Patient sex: F
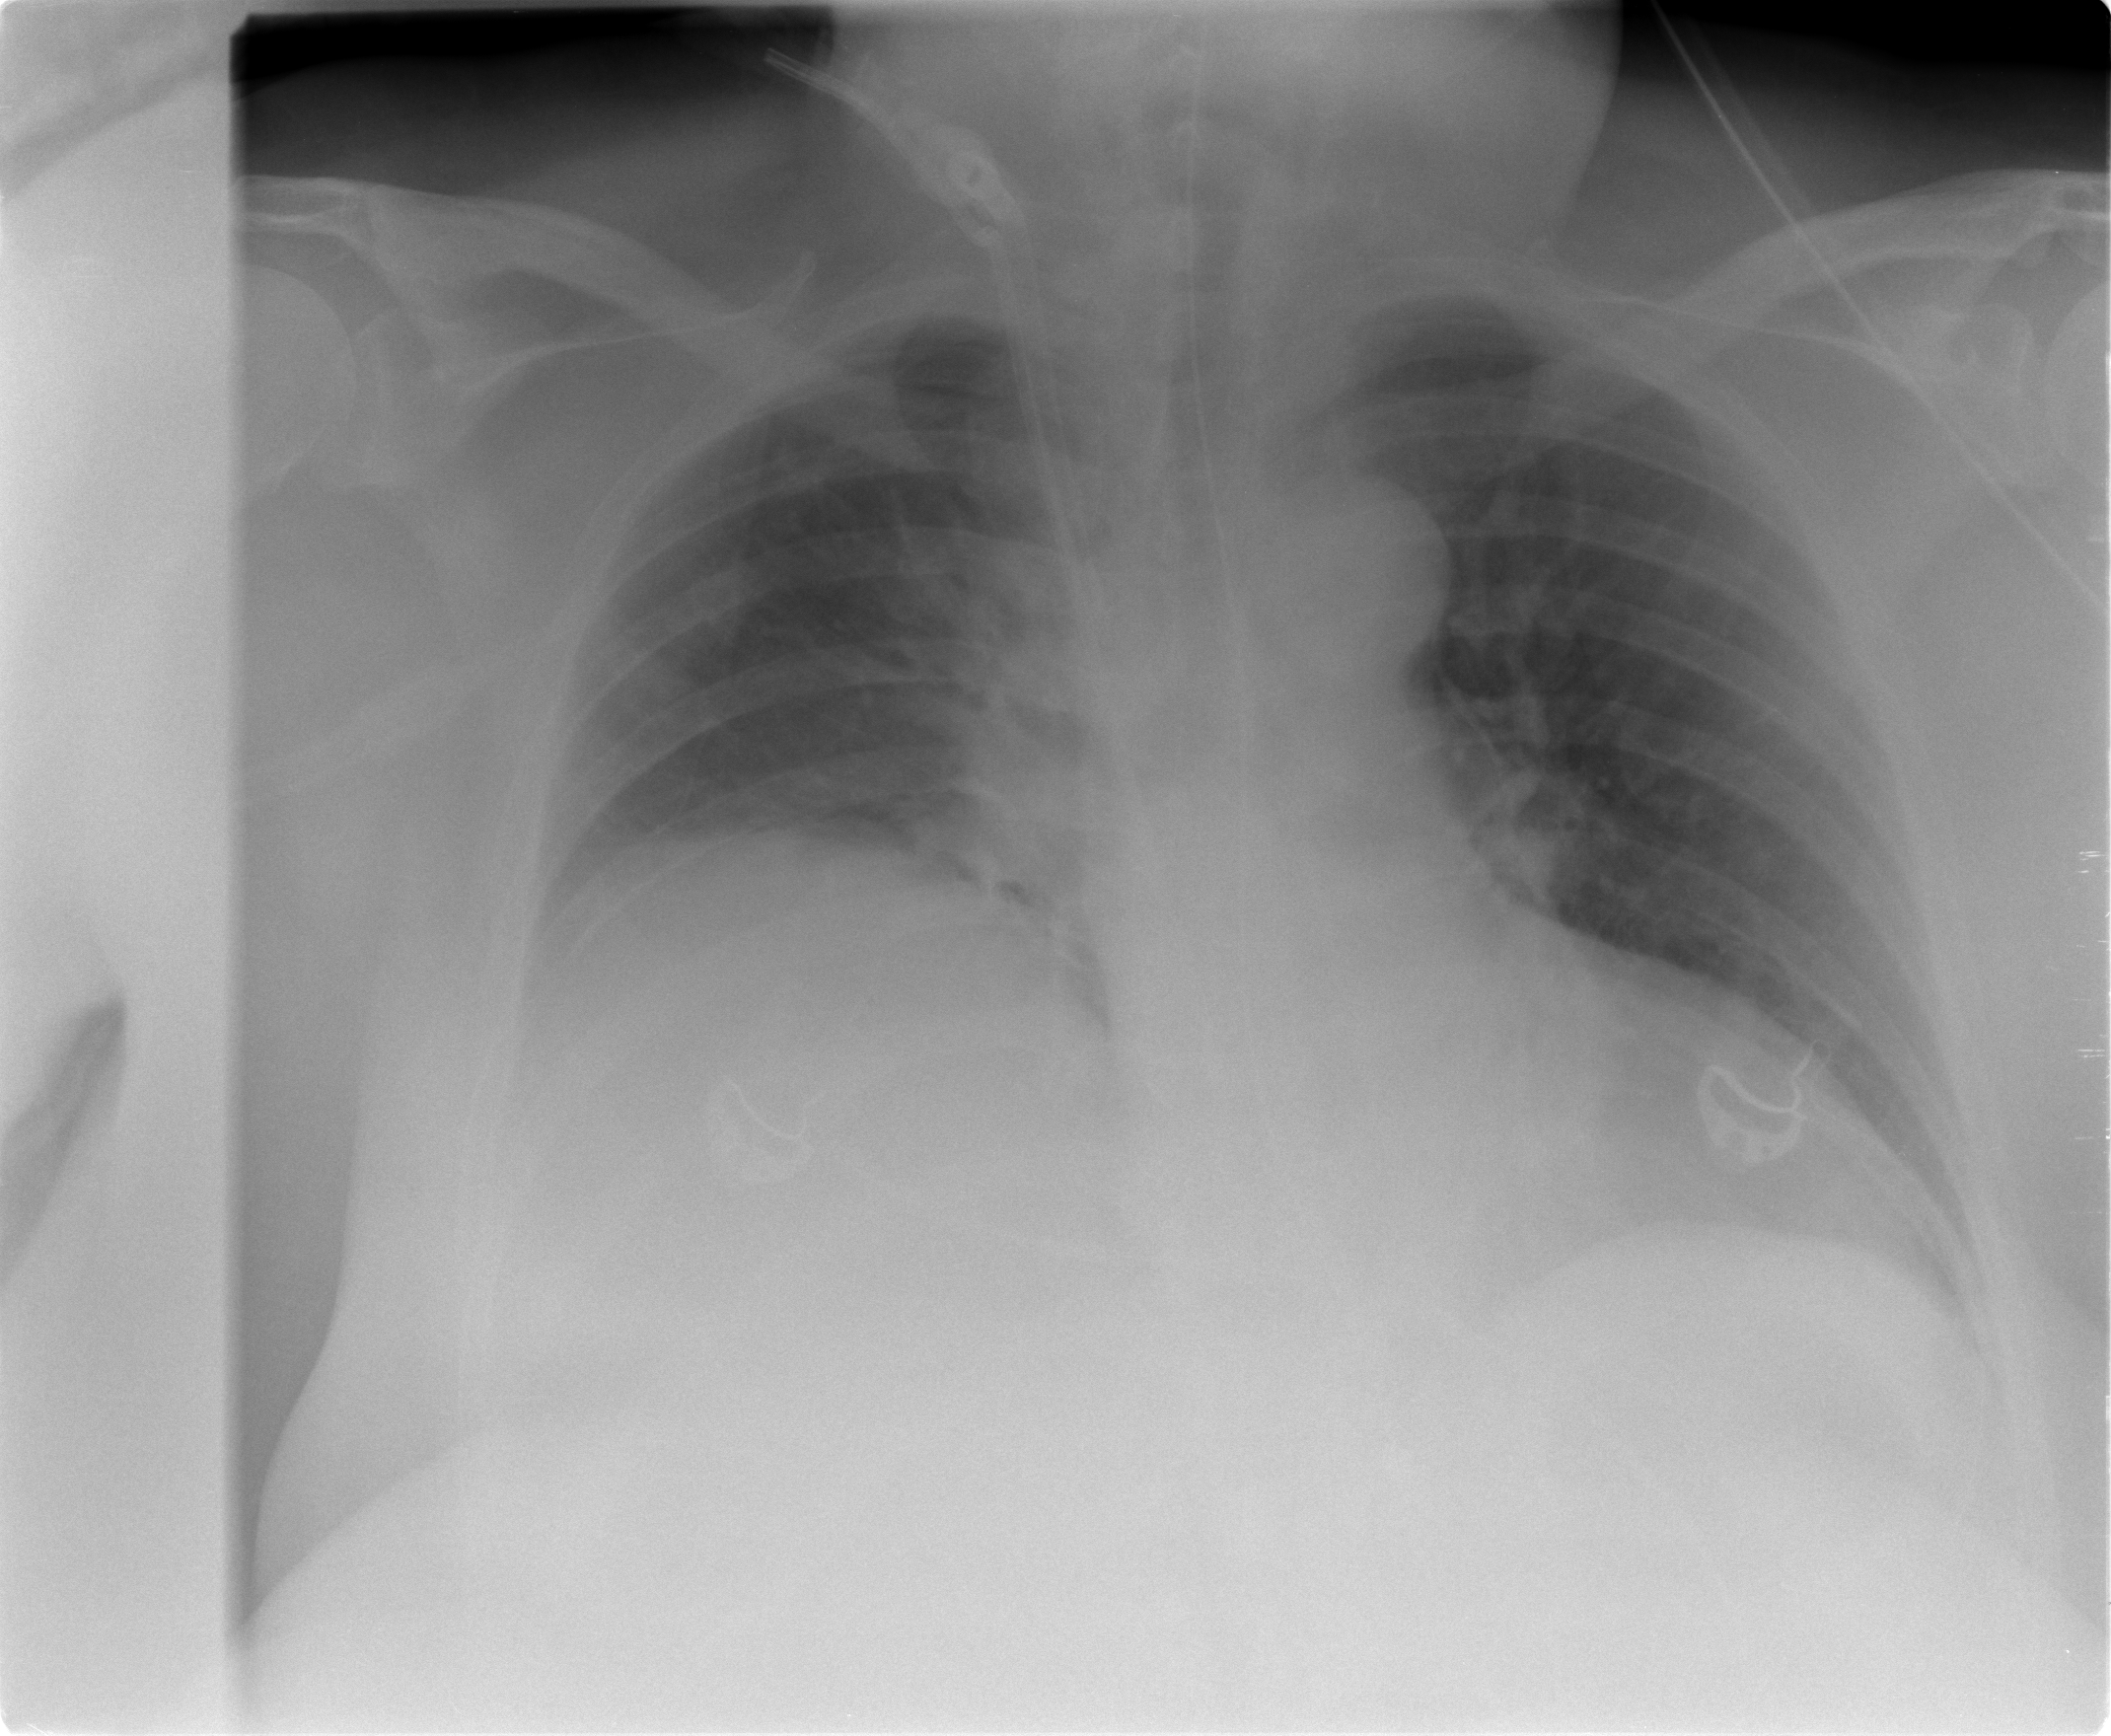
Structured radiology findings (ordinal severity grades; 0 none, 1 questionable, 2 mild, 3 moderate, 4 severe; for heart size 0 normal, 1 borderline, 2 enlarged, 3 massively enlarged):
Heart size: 0
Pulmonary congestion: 0
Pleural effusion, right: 0
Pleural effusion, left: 0
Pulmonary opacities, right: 0
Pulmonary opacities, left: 0
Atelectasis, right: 2
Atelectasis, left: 0